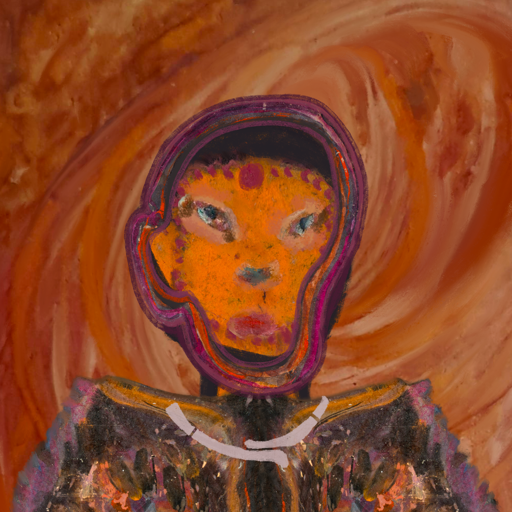
Background: Pious_Lady, Head And Neck Front: Doll, Face Front: Boggyland, Bust: Gypsy_Queen, Hair Front: Hypocrite, Head Accessory: Blank, Second Necklace: Blank, Necklace: Hypocrite_2, Baby: Blank